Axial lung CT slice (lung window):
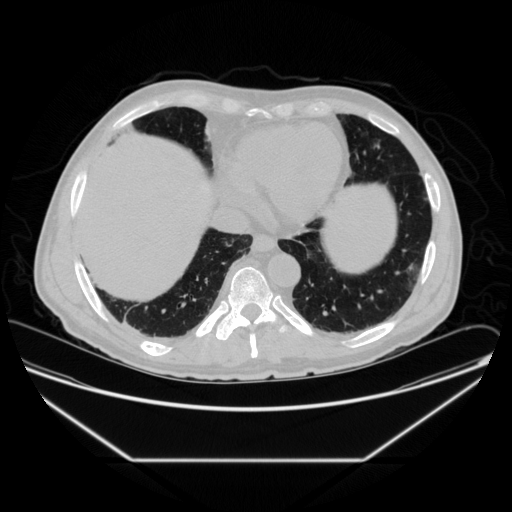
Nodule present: no